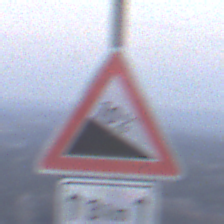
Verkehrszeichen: Gefaelle10
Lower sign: LaengeEinerStrecke2
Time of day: SunriseSunset
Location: Outdoor (Suburban)
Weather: Clear
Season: NotSpecified
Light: Natural